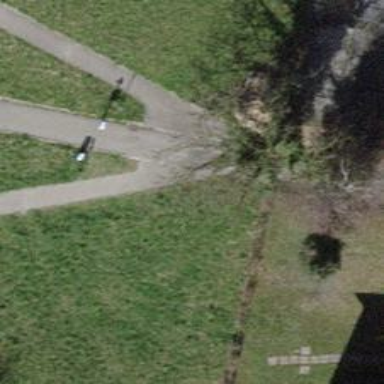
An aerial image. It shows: Asphalt footway.